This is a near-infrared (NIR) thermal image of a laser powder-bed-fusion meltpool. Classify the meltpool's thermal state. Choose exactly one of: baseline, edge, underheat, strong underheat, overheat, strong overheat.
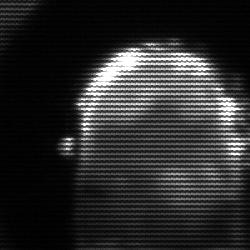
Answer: baseline